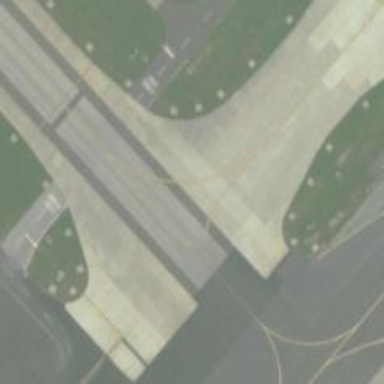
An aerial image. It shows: View of taxiway at the airport.